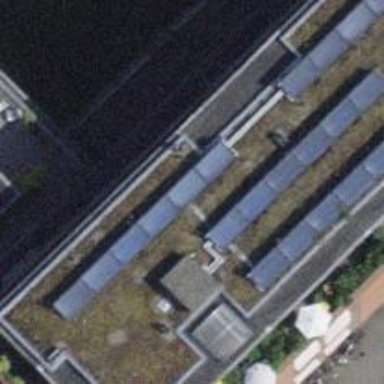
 consisting of solar photovoltaic panels."